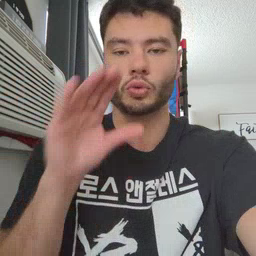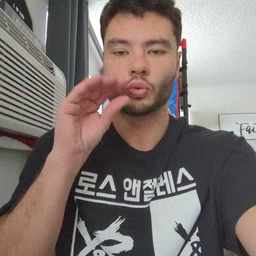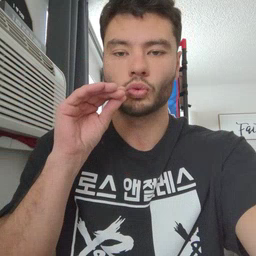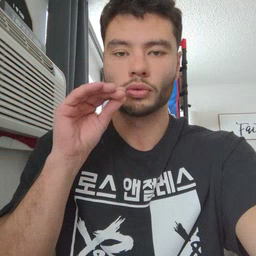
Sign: goose